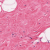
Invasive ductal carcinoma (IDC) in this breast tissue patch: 0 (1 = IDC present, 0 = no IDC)